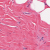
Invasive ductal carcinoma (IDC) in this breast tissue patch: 0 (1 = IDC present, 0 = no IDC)